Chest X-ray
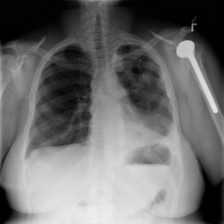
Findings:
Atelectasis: negative
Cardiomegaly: negative
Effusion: negative
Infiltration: negative
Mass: negative
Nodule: negative
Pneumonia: negative
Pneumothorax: negative
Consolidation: negative
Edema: negative
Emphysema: negative
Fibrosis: negative
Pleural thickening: positive
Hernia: negative